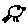
Label: bird